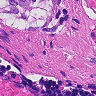
Metastatic tissue present: yes